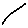
Label: line